Interaction volume radius: 5 \u00c5
Interaction volume height: 25 \u00c5
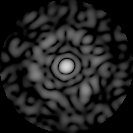
Disorder parameter: 0.7337